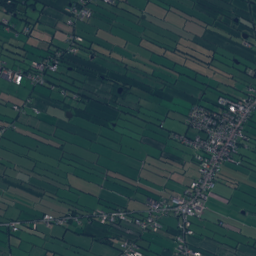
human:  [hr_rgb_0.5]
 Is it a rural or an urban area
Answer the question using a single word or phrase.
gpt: urban

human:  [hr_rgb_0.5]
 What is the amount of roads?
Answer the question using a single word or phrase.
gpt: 100

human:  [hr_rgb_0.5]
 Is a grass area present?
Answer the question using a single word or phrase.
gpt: yes

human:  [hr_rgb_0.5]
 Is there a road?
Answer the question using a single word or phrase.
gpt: yes

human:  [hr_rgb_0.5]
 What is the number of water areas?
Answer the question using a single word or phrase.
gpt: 92

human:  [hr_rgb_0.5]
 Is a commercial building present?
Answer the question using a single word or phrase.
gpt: yes

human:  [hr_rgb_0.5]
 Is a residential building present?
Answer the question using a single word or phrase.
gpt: yes

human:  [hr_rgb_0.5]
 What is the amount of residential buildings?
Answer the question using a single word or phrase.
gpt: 916

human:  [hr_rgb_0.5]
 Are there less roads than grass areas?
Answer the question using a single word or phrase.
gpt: yes

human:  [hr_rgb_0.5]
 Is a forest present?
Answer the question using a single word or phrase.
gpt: yes

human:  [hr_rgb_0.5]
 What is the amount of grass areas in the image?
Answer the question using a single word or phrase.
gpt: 290

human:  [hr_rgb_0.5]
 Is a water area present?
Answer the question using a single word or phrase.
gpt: yes

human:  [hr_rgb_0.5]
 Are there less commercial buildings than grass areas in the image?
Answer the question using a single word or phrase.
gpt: yes

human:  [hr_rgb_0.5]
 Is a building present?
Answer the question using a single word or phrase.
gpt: yes

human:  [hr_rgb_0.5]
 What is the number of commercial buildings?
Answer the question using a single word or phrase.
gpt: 10

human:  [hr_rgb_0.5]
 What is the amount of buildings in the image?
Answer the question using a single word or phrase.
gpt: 930

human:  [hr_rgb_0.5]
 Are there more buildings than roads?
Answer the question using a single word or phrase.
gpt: yes

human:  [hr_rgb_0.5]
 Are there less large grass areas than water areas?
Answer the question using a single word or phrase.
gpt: no

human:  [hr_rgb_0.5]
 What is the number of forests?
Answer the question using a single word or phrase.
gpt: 202

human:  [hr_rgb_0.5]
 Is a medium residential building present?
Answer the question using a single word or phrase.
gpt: yes

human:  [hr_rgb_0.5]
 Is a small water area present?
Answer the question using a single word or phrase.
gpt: yes

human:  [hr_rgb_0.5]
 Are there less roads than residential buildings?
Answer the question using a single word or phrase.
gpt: yes

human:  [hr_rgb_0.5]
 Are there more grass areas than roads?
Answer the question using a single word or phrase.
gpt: yes

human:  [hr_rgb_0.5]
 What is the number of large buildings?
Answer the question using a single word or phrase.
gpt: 1

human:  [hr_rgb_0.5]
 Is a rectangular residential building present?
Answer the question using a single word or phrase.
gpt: yes

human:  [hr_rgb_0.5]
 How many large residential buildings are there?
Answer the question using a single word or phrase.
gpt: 1

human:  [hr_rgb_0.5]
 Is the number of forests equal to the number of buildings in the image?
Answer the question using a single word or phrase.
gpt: no

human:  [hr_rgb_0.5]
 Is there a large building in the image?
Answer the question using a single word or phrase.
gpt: yes

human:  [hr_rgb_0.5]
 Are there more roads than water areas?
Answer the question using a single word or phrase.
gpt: yes

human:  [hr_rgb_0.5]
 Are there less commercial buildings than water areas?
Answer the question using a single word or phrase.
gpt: yes

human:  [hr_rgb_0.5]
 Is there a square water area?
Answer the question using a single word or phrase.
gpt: yes

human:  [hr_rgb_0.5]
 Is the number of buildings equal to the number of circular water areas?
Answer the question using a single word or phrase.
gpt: no

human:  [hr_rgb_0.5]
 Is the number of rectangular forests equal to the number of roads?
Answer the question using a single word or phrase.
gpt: no

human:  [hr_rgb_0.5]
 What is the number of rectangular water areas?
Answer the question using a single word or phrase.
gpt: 31

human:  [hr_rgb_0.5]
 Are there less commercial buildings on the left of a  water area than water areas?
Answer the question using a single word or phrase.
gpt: yes

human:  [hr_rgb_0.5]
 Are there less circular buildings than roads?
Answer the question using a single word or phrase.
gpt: yes

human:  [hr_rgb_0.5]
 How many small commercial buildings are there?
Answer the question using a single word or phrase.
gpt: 10

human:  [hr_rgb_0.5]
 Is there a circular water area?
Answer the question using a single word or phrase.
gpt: yes

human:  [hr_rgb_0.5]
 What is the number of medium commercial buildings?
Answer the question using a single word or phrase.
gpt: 0

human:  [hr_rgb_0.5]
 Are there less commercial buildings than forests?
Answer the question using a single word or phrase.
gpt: yes

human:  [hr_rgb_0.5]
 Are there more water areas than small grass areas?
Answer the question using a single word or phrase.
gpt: yes

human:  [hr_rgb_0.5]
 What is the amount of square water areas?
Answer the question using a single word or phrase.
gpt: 24

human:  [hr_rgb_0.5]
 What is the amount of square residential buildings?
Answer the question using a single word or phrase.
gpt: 2

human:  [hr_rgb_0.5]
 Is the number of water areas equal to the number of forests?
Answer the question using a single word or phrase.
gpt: no

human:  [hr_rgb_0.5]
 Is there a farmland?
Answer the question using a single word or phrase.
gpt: yes

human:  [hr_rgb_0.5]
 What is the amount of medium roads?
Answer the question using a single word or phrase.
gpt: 0

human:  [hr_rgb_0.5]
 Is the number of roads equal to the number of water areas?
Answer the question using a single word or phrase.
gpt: no

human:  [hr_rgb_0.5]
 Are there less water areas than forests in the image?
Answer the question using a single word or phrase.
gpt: yes

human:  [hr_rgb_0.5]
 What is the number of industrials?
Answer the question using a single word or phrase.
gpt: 1

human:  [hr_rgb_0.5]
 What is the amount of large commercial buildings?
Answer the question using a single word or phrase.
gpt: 0

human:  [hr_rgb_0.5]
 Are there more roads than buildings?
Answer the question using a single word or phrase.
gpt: no

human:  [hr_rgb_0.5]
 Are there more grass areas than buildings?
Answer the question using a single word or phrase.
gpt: no

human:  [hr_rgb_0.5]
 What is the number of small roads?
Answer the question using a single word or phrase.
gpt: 100

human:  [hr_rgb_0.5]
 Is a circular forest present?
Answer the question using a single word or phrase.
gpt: no

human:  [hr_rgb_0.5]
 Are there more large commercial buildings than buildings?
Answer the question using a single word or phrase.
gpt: no

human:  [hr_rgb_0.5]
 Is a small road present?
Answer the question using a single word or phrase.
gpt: yes

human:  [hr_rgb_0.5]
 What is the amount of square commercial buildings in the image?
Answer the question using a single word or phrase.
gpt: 0

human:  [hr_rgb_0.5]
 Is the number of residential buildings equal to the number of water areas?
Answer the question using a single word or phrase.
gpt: no

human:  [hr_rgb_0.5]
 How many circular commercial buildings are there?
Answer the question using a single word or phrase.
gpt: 0

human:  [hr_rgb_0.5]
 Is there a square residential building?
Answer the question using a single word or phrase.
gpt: yes

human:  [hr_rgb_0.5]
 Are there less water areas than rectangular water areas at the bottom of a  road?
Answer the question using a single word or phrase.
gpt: no

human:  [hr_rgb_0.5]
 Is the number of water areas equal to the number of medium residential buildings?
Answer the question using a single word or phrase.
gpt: no

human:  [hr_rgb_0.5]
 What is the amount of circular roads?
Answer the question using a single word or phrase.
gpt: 0

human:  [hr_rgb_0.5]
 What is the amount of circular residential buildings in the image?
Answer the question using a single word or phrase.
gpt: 2